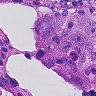
Metastatic tissue present: yes